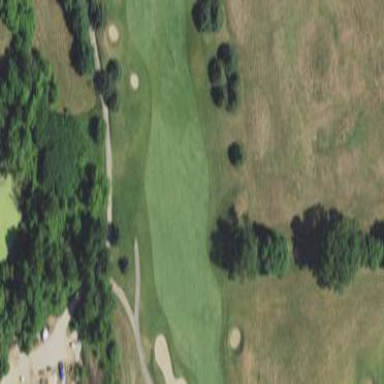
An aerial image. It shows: Golf fairway surrounded by grass.